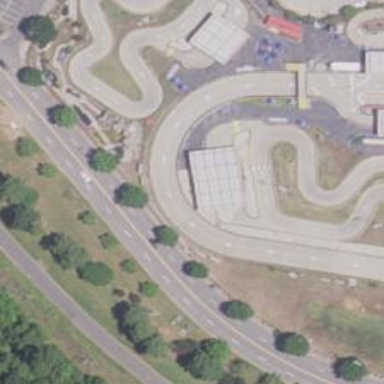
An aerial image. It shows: Raceway for motor sports.